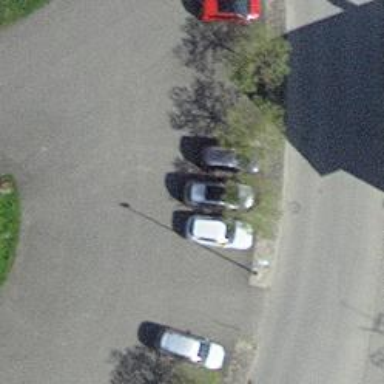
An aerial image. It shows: Parking aisle designated as service road.